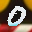
Label: 0